Question: how can i possibly fix this i don't want to see the full package path.. help
I have not found info regarding this...
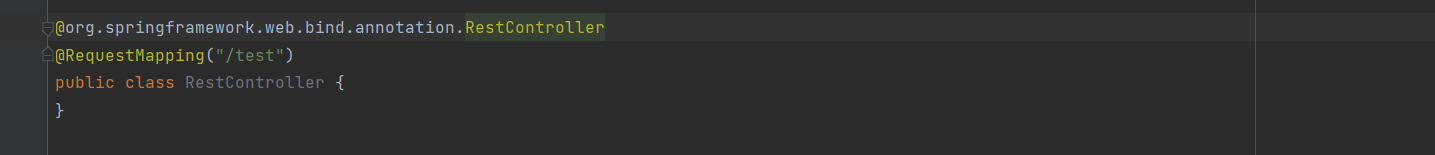
Answer: At the top, add this:
'''
import org.springframework.web.bind.annotation.RestController;
@RestController
public class RestController
'''